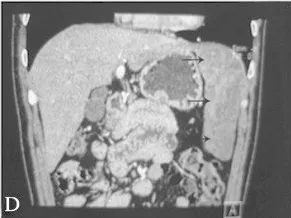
Contrast-enhanced CT scan shows heterogeneous enhancement of the giant cystic lesion. CT scan in the sagittal plane. Arrows indicate the hepatic lesion.
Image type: radiology (ct)